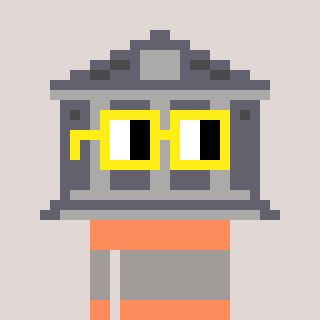
a pixel art character with square yellow glasses, a bank-shaped head and a peachy-colored body on a warm background